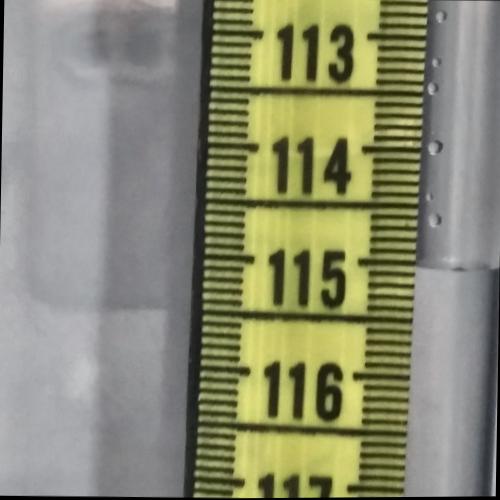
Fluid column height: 115.0 cm